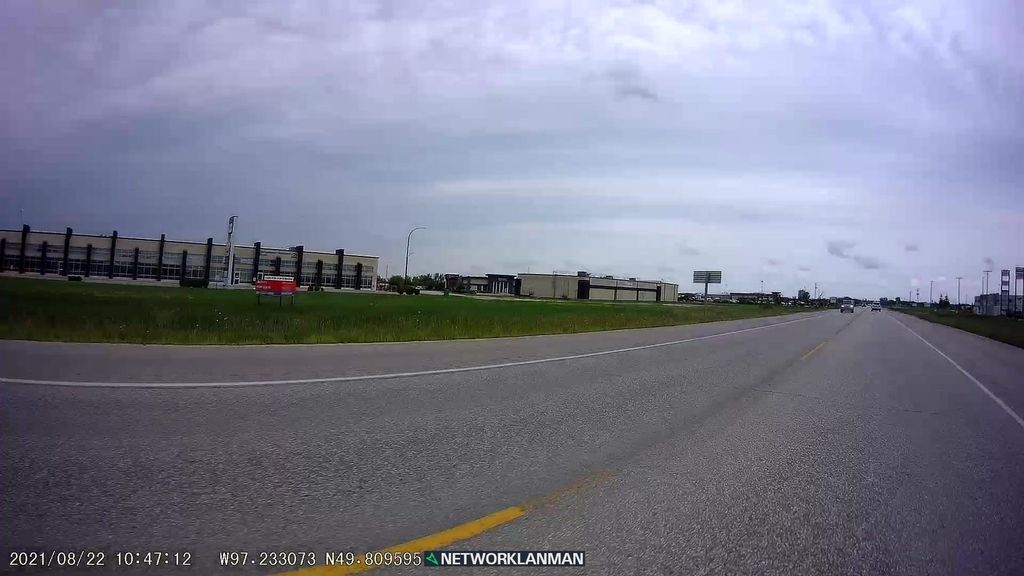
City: winnipeg